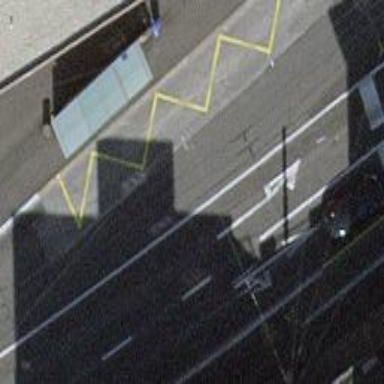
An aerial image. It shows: Trolleybus stop position for public transport.